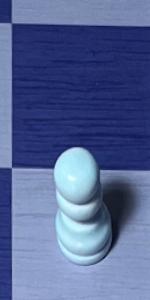
Label: Pawn_White